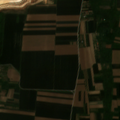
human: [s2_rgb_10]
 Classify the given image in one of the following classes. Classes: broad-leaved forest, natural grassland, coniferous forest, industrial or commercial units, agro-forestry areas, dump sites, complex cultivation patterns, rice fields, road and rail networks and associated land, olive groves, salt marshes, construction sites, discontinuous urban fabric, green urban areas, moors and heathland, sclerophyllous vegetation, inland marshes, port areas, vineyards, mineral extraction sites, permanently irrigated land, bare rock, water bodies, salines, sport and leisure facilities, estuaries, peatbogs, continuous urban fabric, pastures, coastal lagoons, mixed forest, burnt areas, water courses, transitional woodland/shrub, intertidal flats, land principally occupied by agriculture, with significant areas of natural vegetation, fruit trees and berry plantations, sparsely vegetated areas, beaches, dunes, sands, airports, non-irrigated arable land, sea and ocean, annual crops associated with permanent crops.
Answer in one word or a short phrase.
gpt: mineral extraction sites, non-irrigated arable land, complex cultivation patterns, land principally occupied by agriculture, with significant areas of natural vegetation